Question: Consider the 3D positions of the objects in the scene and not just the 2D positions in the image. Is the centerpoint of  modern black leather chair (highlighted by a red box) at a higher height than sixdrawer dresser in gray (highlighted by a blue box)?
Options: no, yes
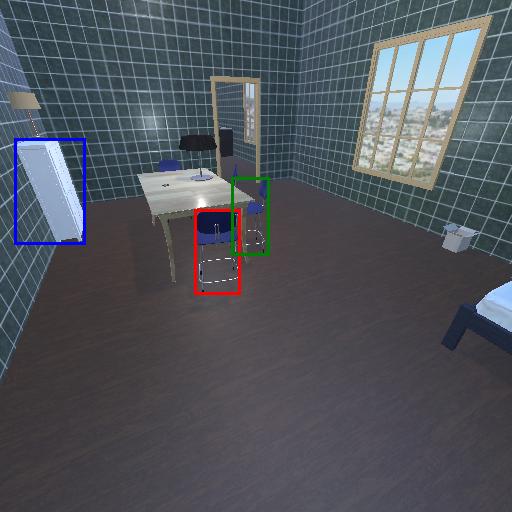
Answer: no